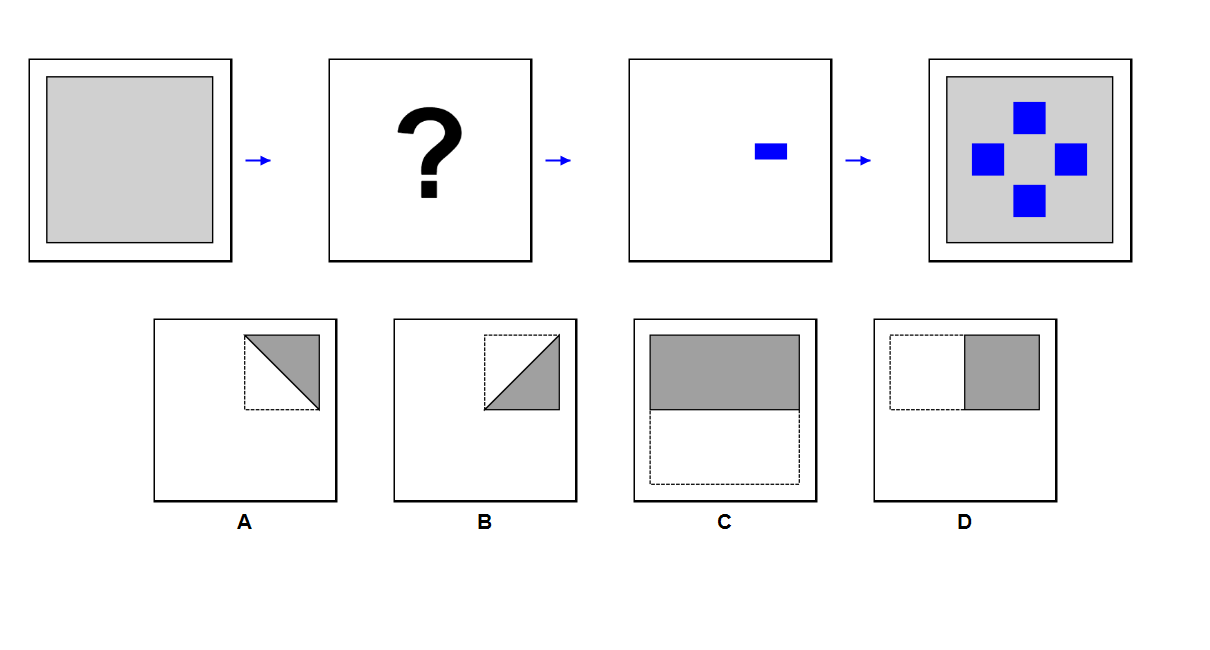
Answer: A